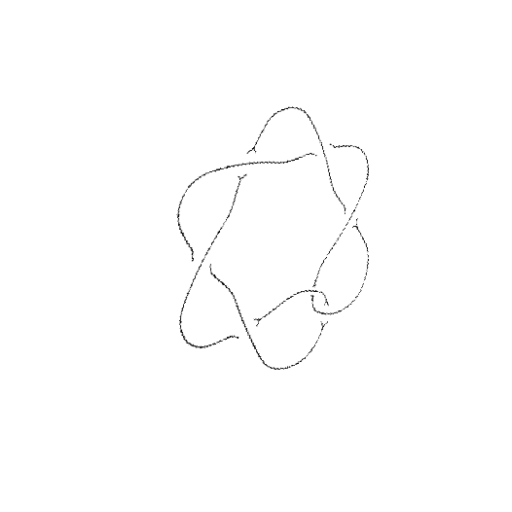
Crossing number: 7